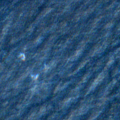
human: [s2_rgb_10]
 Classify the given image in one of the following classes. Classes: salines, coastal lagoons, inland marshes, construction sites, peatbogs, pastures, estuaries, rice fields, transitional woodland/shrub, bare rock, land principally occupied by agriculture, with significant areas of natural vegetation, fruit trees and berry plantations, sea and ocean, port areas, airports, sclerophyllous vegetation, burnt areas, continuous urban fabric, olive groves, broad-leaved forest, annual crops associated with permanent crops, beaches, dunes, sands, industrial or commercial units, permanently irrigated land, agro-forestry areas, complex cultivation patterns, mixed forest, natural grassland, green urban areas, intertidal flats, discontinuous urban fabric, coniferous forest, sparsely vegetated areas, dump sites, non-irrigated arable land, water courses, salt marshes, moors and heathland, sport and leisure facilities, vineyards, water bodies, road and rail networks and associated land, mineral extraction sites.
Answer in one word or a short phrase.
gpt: sea and ocean